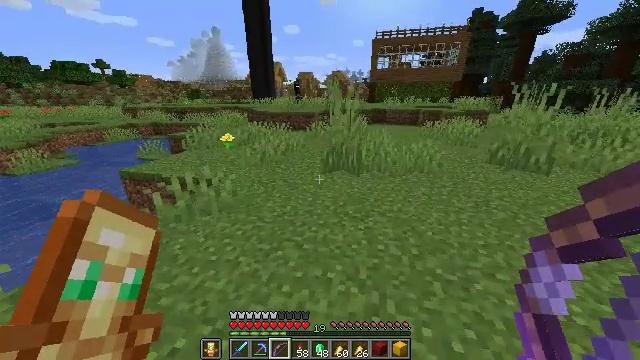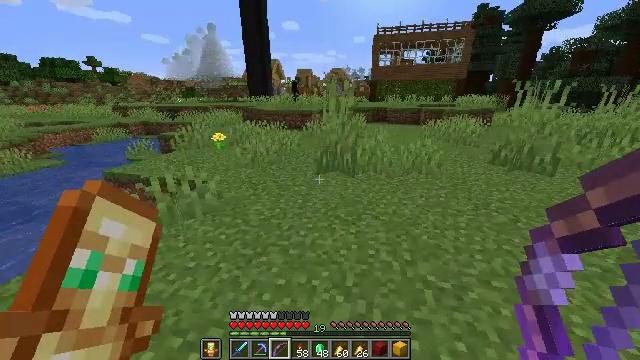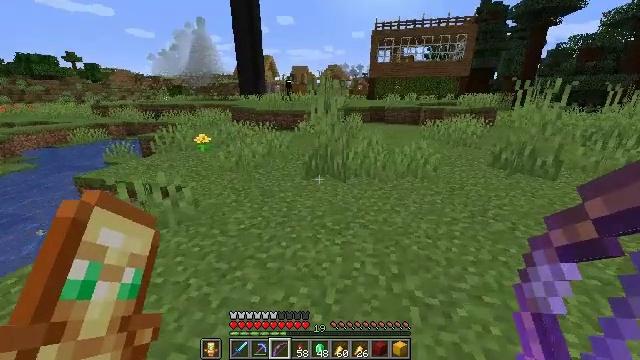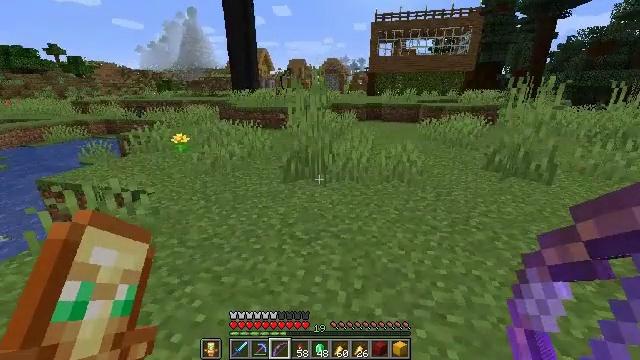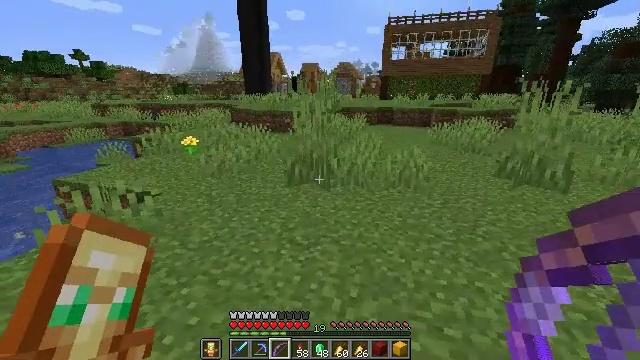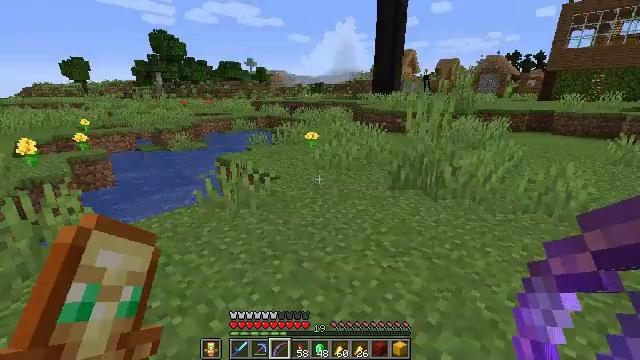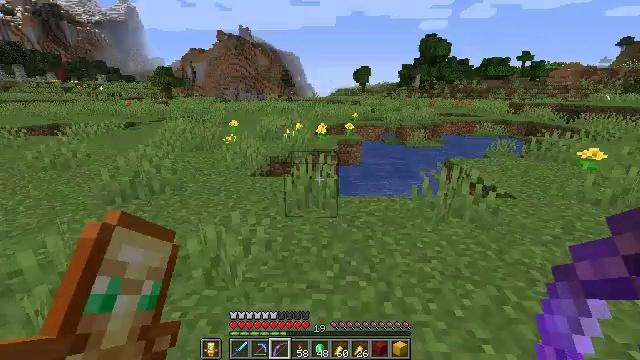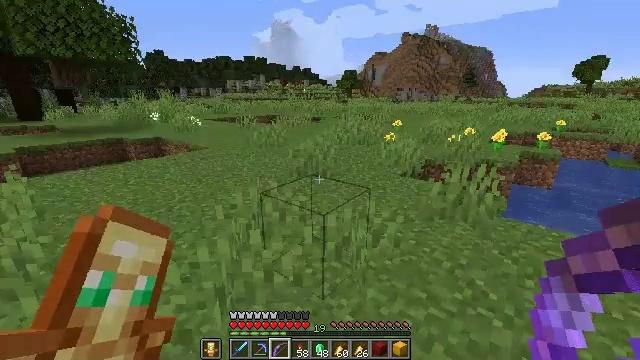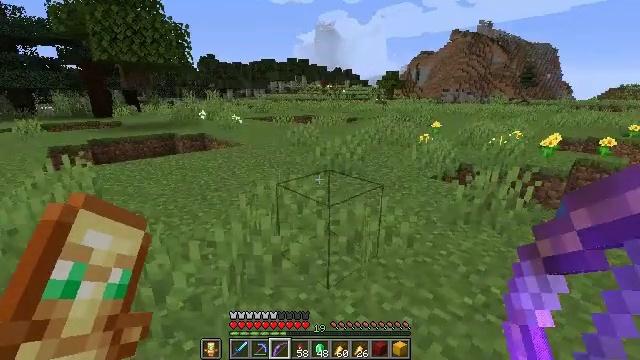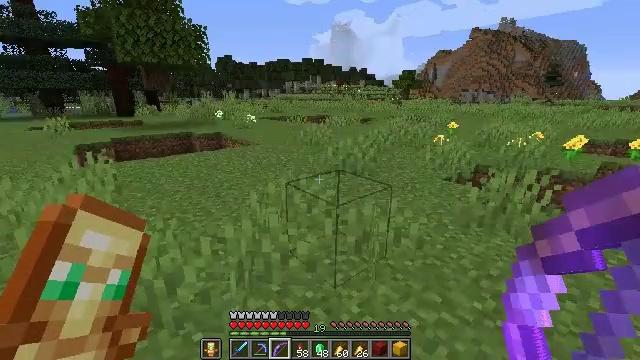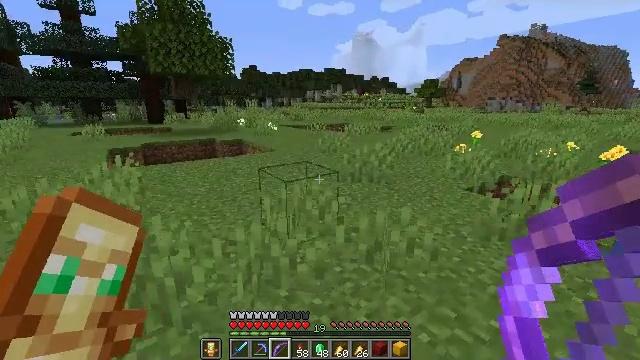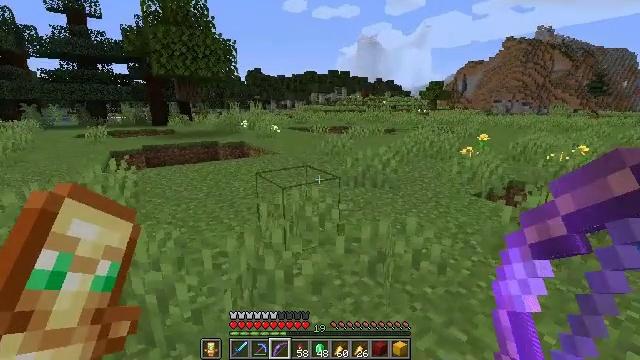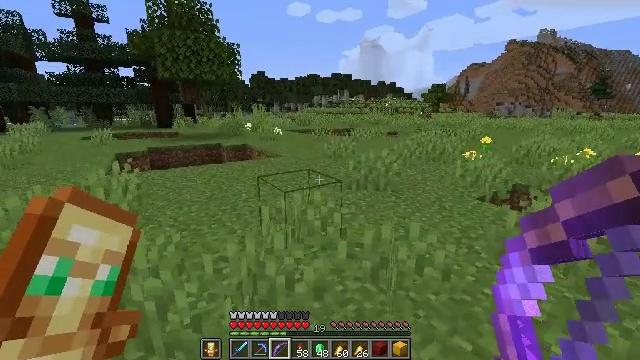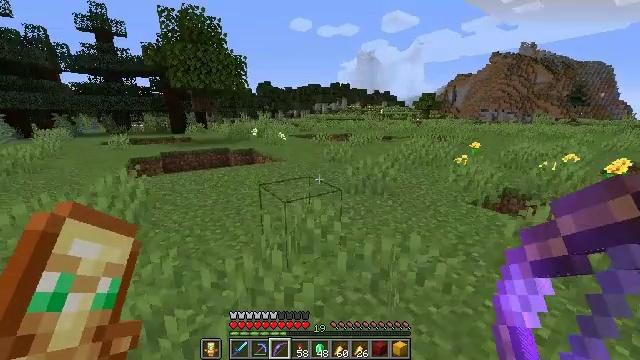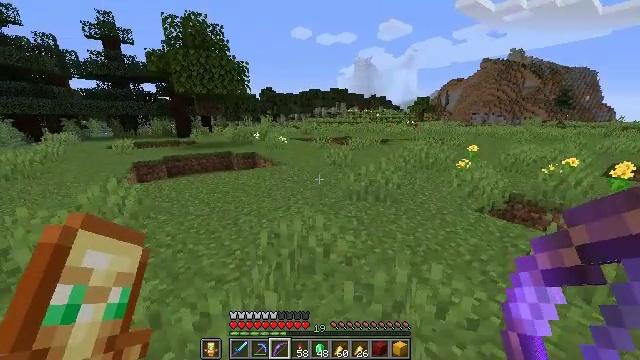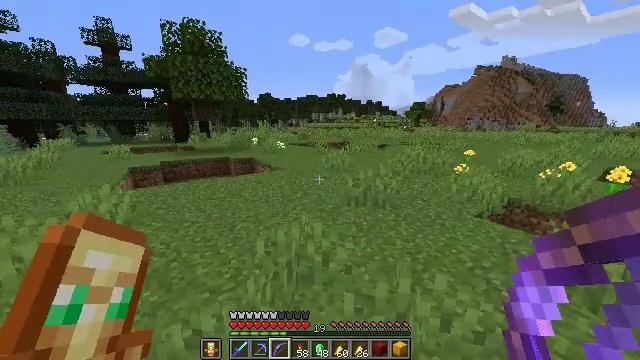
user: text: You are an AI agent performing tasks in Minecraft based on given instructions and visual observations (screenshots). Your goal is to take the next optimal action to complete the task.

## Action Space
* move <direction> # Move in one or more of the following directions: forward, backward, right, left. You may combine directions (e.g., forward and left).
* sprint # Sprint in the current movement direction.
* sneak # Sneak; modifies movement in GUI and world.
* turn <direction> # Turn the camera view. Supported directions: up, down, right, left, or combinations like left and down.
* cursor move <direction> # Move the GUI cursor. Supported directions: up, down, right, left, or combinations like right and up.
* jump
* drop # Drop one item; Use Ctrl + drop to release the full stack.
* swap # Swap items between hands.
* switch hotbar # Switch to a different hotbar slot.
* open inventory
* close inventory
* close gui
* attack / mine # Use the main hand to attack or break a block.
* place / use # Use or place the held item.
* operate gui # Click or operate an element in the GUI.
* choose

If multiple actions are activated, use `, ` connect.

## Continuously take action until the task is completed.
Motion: motion action
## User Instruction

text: Get spruce planks back into your inventory.
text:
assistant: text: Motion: move right
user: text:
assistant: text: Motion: move right
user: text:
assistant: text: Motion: move right
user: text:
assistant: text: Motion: move right, turn left
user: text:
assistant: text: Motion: move right, turn left
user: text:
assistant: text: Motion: move right, turn left
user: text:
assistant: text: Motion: move right, turn left
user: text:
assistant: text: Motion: move right, turn left
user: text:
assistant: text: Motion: turn left
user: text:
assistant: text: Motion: move forward, turn left and up
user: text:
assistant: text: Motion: move forward, sprint
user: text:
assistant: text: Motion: move forward, sprint
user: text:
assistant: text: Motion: move forward, sprint
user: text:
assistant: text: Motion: move forward, sprint
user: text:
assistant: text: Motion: move forward, sprint, turn up
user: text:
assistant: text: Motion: move forward, sprint, turn right and up
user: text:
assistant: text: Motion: move forward, sprint
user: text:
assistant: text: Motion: move forward, sprint
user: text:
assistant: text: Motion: move forward, sprint
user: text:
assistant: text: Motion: move forward, sprint
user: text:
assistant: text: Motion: move forward, sprint
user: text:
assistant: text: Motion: move forward, sprint
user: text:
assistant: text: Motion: move forward, sprint
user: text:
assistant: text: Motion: move forward, sprint
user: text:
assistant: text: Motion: move forward, sprint
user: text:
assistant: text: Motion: move forward, sprint
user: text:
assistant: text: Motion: move forward, sprint
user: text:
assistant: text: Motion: move forward, sprint
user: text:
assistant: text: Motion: move forward, sprint
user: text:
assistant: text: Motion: move forward, sprint, turn right